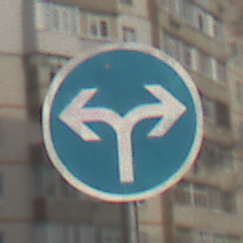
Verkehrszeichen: VorgeschriebeneFahrtrichtungRechtsOderLinks
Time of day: MorningAfternoon
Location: Outdoor (Urban)
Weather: PartlyCloudy
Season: NotSpecified
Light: Natural